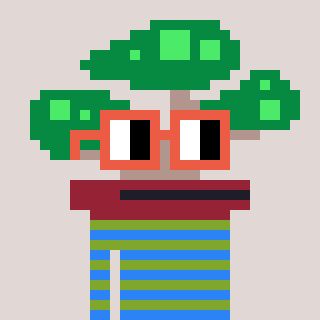
a pixel art character with square orange glasses, a bonsai-shaped head and a slimegreen-colored body on a warm background